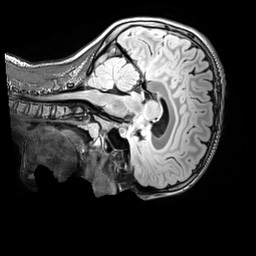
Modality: FLAIR
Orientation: sagittal
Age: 11
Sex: male
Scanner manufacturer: siemens
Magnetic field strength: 3 T
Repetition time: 5 s
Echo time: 0.388 s